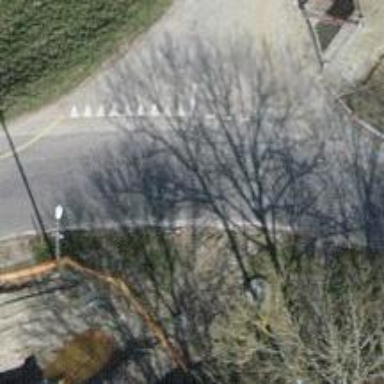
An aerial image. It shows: Unclassified road with asphalt surface.